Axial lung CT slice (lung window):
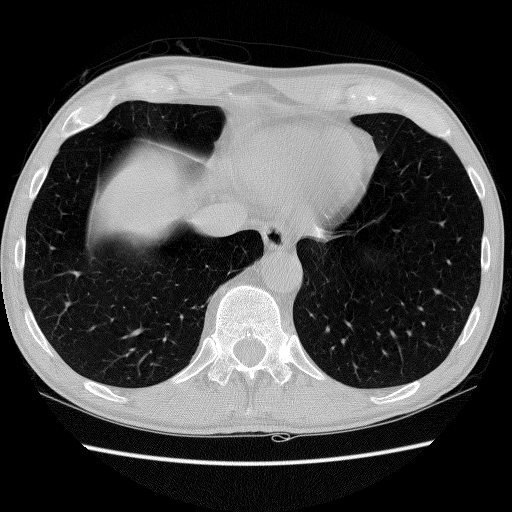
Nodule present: no